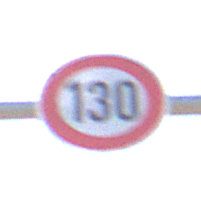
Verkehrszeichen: Geschwindigkeit130
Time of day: Midday
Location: Outdoor (Nature)
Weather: PartlyCloudy
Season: NotSpecified
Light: Natural